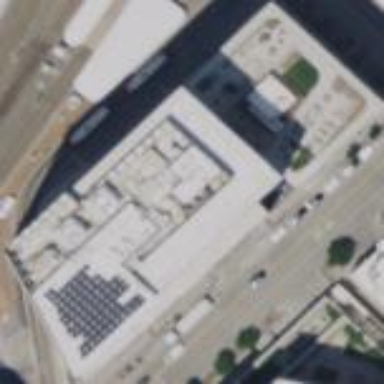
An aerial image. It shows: Commercial building with grey roof.